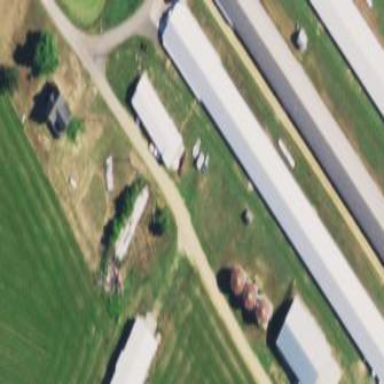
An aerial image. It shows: Farm auxiliary building.